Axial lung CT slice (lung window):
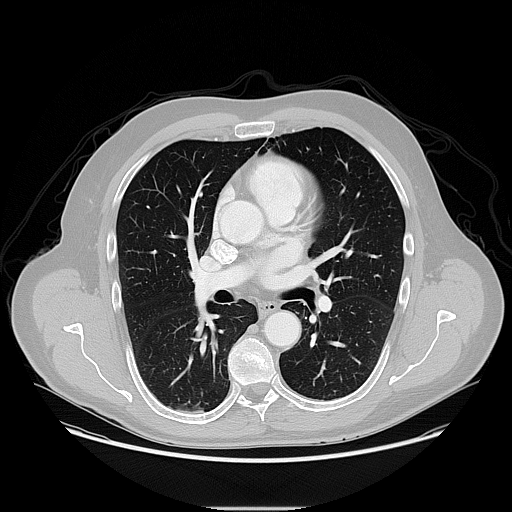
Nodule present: no